Question: here is my Work <URL>

Here i am using css 'transform: rotate(90.0deg)' . You can see the text coming out of the container. How can solve this without using padding or margin
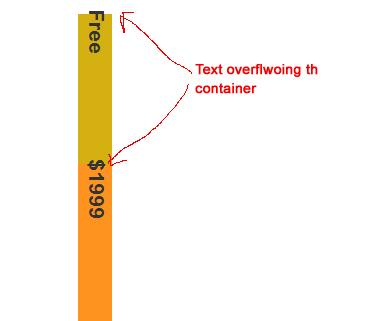
Answer: I think that using 'transform-origin' should be the most proper thing in this case. When you rotate an element with 'transform: rotate(x)', the rotation is done by a specific origin. By default, this origin is set to '50% 50%' which is the exact center of the element.
Add the following style to '.rotate' class
'''
-webkit-transform-origin: 8px 12px;
'''
However, you can make this rule more general:
'''
-webkit-transform-origin: 50% 12px;
'''
First part of the property is vertical position of the origin point. So in this case we set it to middle (50%). The second one defines horizontal position of the origin, so depending on parent div's width we should set it in .